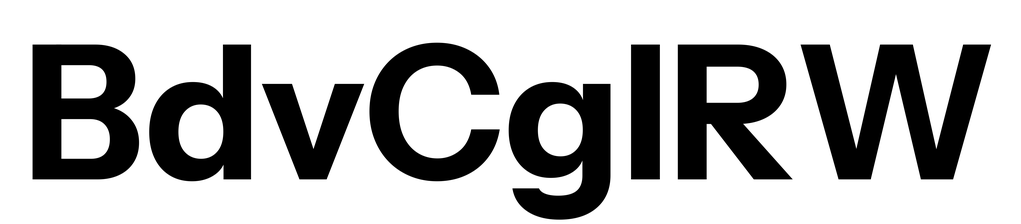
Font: InstrumentSans_Bold